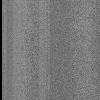
Atmospheric dust classification: dusty